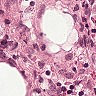
Metastatic tissue present: no